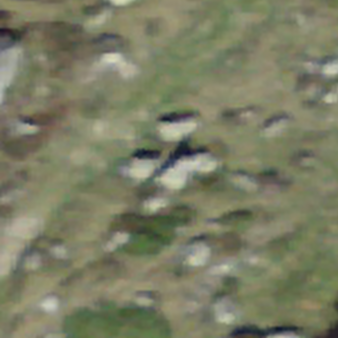
Label: bouldering_area